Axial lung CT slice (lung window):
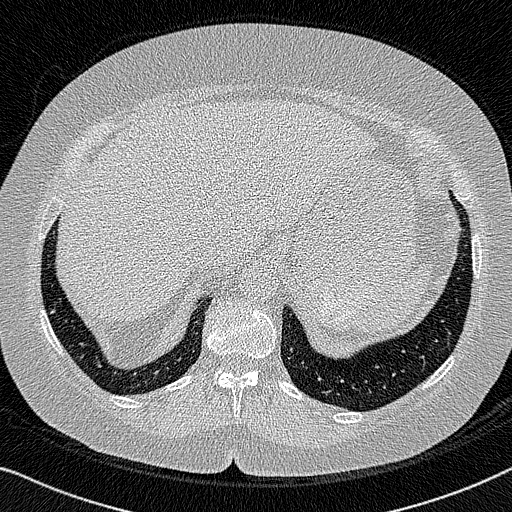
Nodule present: no